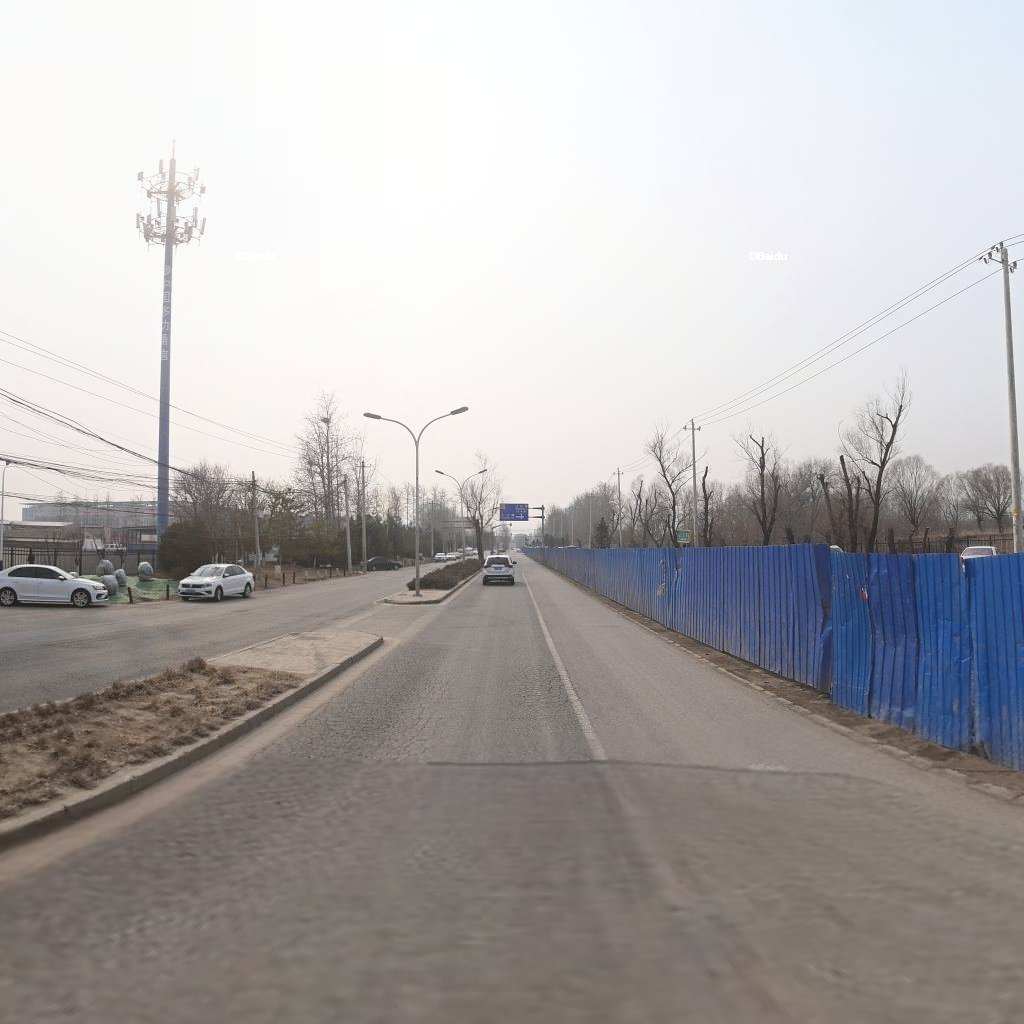
Region: Haidian
Road damage annotations: alligator crack